Question: I have renamed an Xcode project but it's "build name" ("Scene Kit Session...") hasn't changed :

Do you know how to change it to "TPE" ?
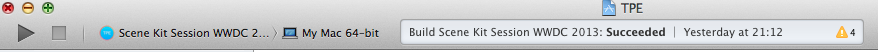
Answer: Click on build name and go to

The following window will appear

Slowly click twice on the scheme "build name" it will be become editable then change the name and click at anywhere in the empty space of this window then click the name will be changed